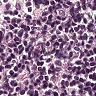
Metastatic tissue present: no